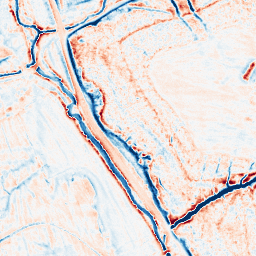
Category: edge_preserving
Decomposition family: anisotropic_diffusion
Decomposition parameters: iterations: 20
kappa: 30
gamma: 0.2
Upsampling method: quadratic
Upsampling parameters: scale: 2
Upsampling scale: 2